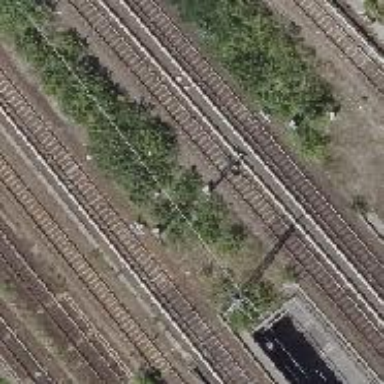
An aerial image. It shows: Railway signal.